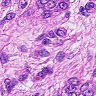
Metastatic tissue present: yes